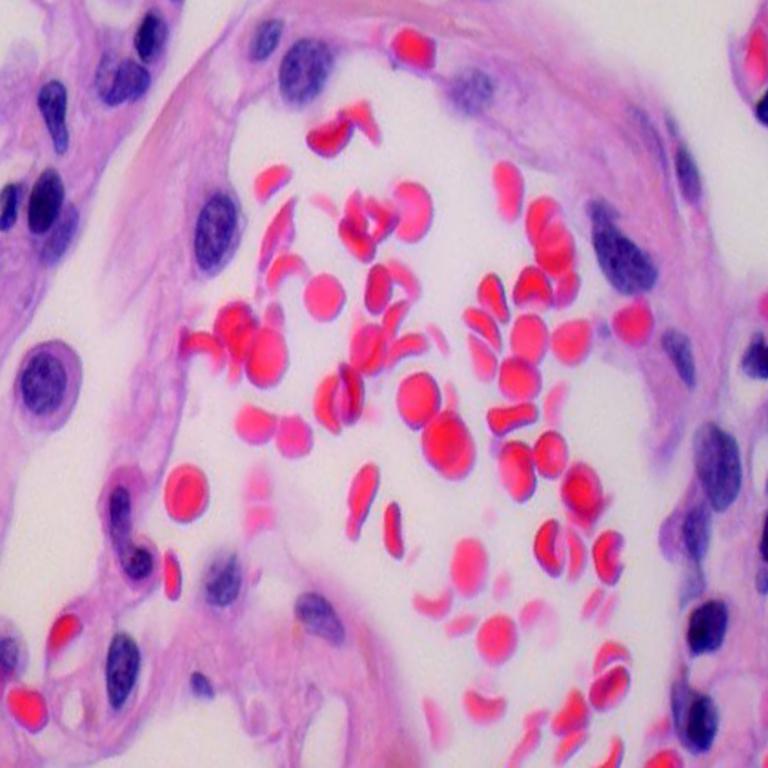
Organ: lung
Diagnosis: benign